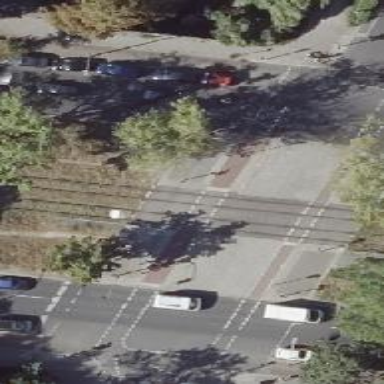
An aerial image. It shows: Footway that serves as traffic island.